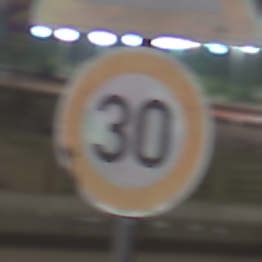
Verkehrszeichen: Geschwindigkeit30
Zusatzzeichen oben: AmphibienwanderungRechts
Umgebung: Outdoor, Urban
Tageszeit: Night
Wetter: PartlyCloudy
Licht: Artificial
Jahreszeit: NotSpecified
Kontrast: HighContrast